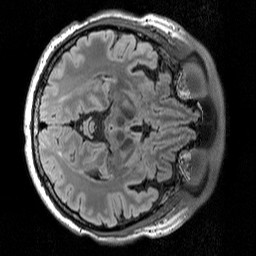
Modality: T2w
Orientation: axial
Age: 51
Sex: male
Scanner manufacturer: siemens
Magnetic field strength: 3 T
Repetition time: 5 s
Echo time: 0.386 s